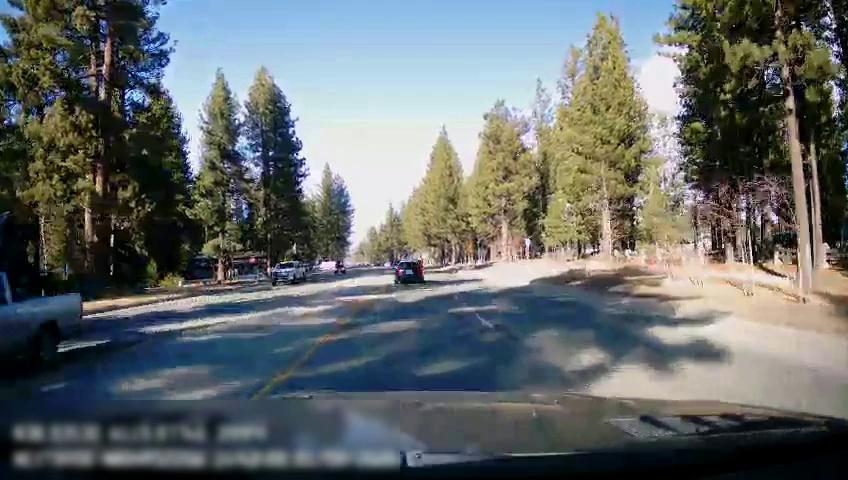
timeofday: Day
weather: Sunny
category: Drivable Space
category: Vehicles | SUV
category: Vehicles | Truck
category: Vehicles | Truck
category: Vehicles | Car
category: Lanes | Current Lane
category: Lanes | Current Lane